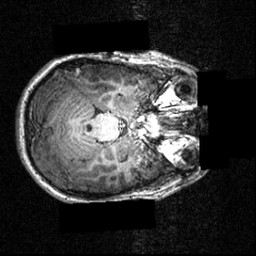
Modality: T1w
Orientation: axial
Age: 12
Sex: male
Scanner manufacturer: siemens
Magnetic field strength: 3.951 T
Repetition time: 1.5 s
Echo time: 0.00335 s